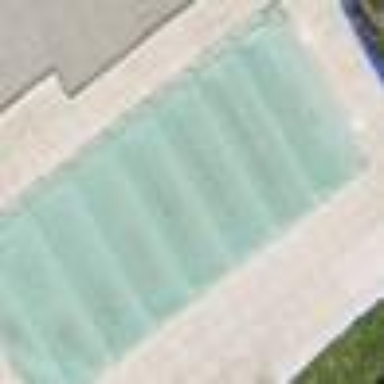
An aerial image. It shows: Swimming pool located in leisure land.